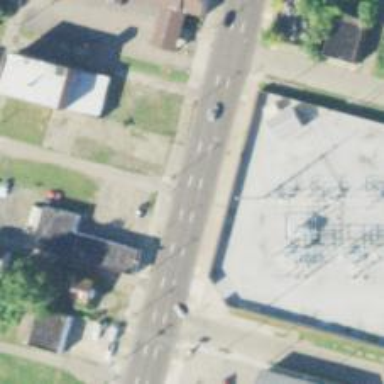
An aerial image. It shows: Alley classified as service road.